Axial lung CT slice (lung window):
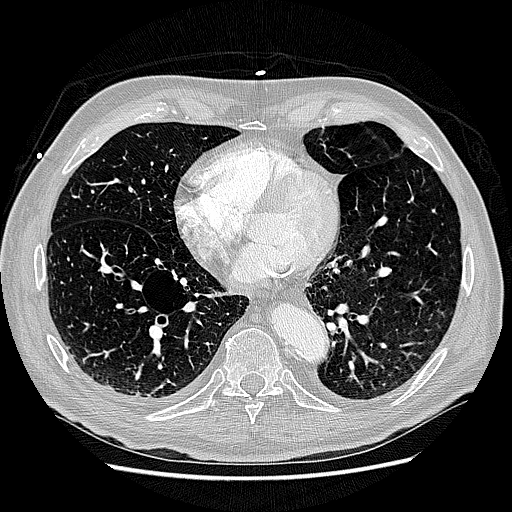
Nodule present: no